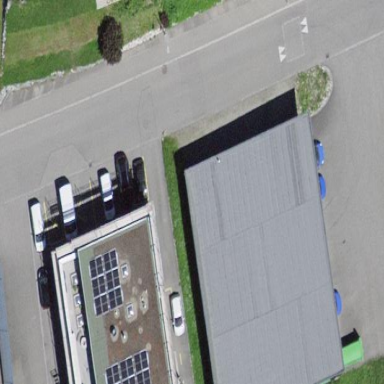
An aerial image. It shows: Commercial building.